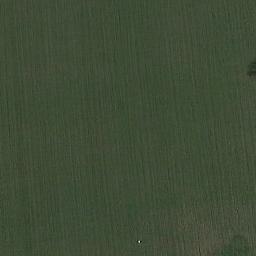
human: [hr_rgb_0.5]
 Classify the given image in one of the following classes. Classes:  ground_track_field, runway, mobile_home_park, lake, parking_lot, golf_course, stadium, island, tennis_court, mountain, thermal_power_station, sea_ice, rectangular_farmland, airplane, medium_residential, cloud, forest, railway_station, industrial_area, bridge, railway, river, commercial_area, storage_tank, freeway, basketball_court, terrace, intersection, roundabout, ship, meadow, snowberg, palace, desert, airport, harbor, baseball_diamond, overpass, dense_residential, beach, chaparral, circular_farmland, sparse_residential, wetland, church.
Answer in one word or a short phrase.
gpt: meadow